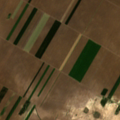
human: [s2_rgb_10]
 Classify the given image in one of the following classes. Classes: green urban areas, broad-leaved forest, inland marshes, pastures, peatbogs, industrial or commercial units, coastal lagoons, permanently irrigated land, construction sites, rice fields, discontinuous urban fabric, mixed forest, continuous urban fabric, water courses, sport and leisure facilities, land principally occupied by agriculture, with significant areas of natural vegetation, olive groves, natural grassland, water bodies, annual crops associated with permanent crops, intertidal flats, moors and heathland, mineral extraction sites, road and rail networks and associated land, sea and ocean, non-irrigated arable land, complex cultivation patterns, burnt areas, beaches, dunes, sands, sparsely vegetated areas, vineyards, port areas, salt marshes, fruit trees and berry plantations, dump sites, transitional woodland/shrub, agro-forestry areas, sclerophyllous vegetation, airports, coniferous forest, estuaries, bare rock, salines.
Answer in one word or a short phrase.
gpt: non-irrigated arable land, pastures